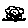
Label: flower